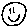
Label: smiley face